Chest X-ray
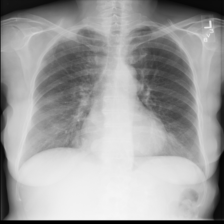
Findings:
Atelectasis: negative
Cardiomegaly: negative
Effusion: negative
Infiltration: negative
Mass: negative
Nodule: negative
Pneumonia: negative
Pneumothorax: negative
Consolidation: negative
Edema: negative
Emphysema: negative
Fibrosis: negative
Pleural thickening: positive
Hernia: negative